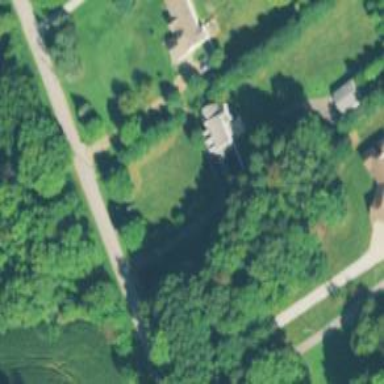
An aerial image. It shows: Driveway leading to service road.